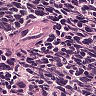
Metastatic tissue present: no